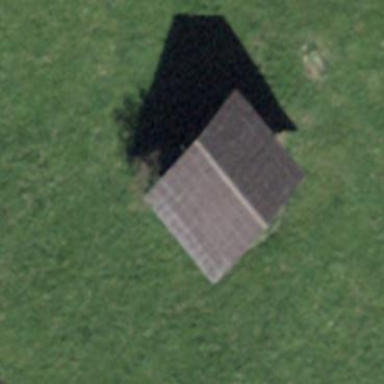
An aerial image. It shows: Barn.